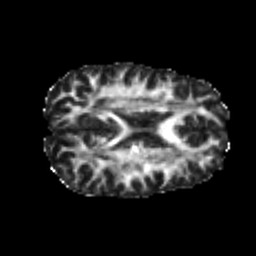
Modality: FA
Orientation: axial
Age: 22
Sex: male
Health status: healthy
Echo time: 0.074 s